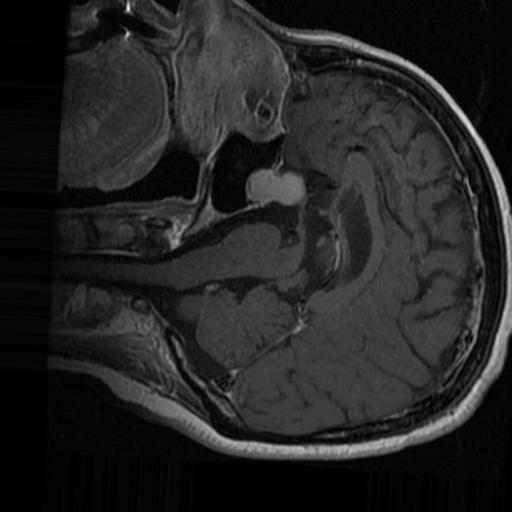
Label: brain_tumor